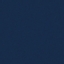
Label: SeaLake